Question: I am getting this error in my Activity where I use Parse SDK. The whole code is <URL>, but the code is huge and the crash is not even giving me the line of code where it is occuring. I searched a lot but found nothing about this error. Can anyone tell me what exactly this error means?
Screenshot:
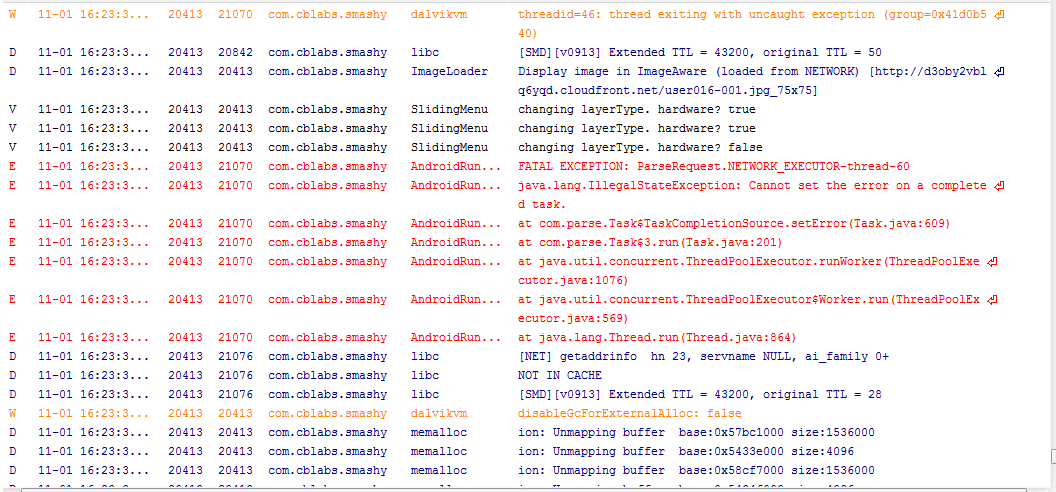
Answer: Since adding a code example, I will write an answer.
You are using AsyncTask to do multiple queries and to know when these finish.
Parse recently added Bolts to their API (1.7.0 or 1.7.1) <URL>
With Bolts you can do the same as you can with Promises in javascript, in case you are familiar with that.
A simple example deleting all objects matching a query:
'''
findAsync(query).continueWithTask(new Continuation<List<ParseObject>, Task<Void>>() {
public Task<Void> then(Task<List<ParseObject>> results) throws Exception {
// Collect one task for each delete into an array.
ArrayList<Task<Void>> tasks = new ArrayList<Task<Void>>();
for (ParseObject result : results) {
// Start this delete immediately and add its task to the list.
tasks.add(deleteAsync(result));
}
// Return a new task that will be marked as completed when all of the deletes are
// finished.
return Task.whenAll(tasks);
}
}).onSuccess(new Continuation<Void, Void>() {
public Void then(Task<Void> ignored) throws Exception {
// Every comment was deleted.
return null;
}
});
'''
The 'return Task.whenAll(tasks);' returns a task that fires 'onSuccess' only when all the tasks in the 'tasks' arraylist has completed.
Not only does this rely on Parse' own background management, this example also makes all the tasks run in parallel, so is generally faster.
In your situation, you would simple need to create an ordinary method that:
- 'query1''query2'- -
Lets say this method is 'loadPicsInBg', then to use it:
'''
loadPicsInBg().onSuccess(new Continuation<Void, Void>() {
public Void then(Task<Void> ignored) throws Exception {
// all the queries completed
return null;
}
});
'''
I know this is a huge refactor and maybe you can do fine with the simpler callback approach, but Bolt indeed gives more power over the complex queries if used correctly. Furthermore it avoids the problem with nested queries creating a ever increasing indentation in the code making it difficult to read.